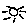
Label: sun